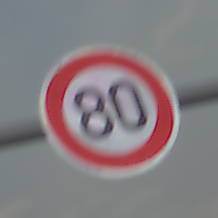
Verkehrszeichen: Geschwindigkeit80
Umgebung: Outdoor, Suburban
Tageszeit: SunriseSunset
Wetter: PartlyCloudy
Licht: Natural
Jahreszeit: NotSpecified
Kontrast: MediumContrast